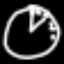
Label: clock